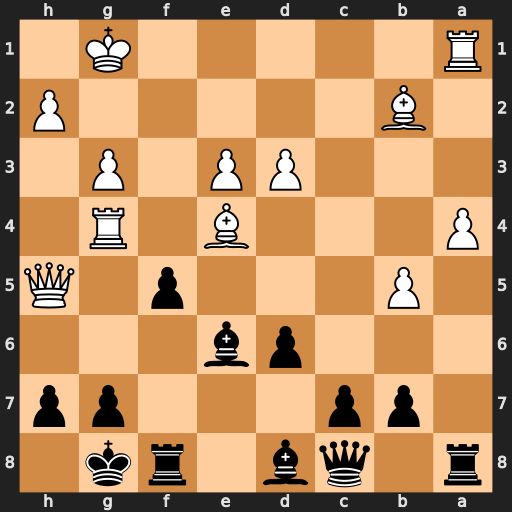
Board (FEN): r1qb1rk1/1pp3pp/3pb3/1P3p1Q/P3B1R1/3PP1P1/1B5P/R5K1
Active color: b
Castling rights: -
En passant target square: -
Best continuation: Bf6 Bxf6 Rxf6 Bxb7 Qxb7